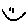
Label: smiley face